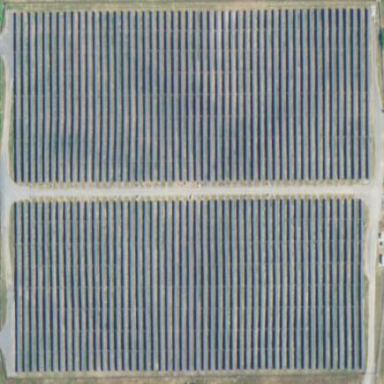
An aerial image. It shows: Solar power plant with photovoltaic technology generating electricity.